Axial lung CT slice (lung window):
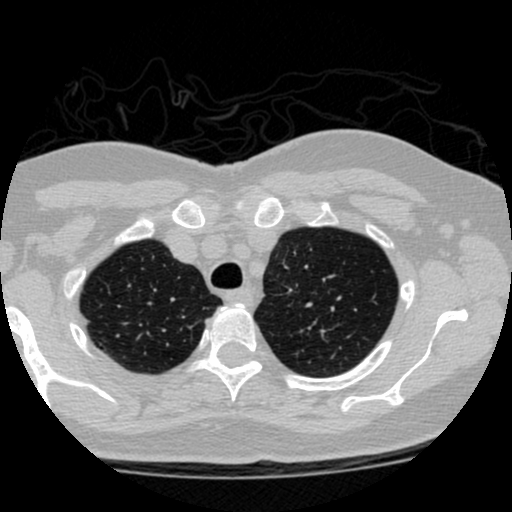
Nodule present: no